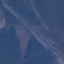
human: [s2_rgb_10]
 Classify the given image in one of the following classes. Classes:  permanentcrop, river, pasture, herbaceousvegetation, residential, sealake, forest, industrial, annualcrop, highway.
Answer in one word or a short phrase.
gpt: Highway